Field crop: maize
Growth stage: 1
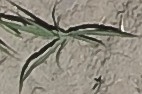
Species: sorghum